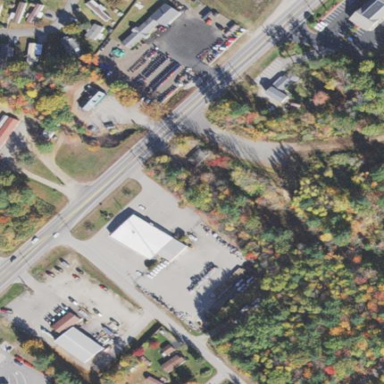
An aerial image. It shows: Paved parking area.